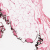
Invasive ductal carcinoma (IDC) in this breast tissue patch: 0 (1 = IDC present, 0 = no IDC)